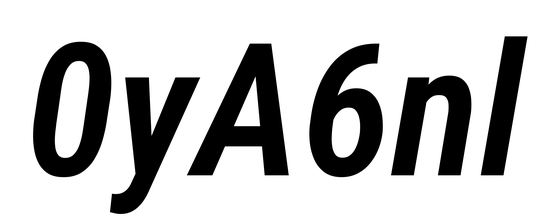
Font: Roboto-Italic_Condensed_SemiBold_Italic